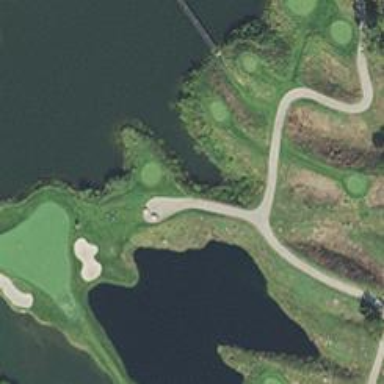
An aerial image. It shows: Pathway for golfing.